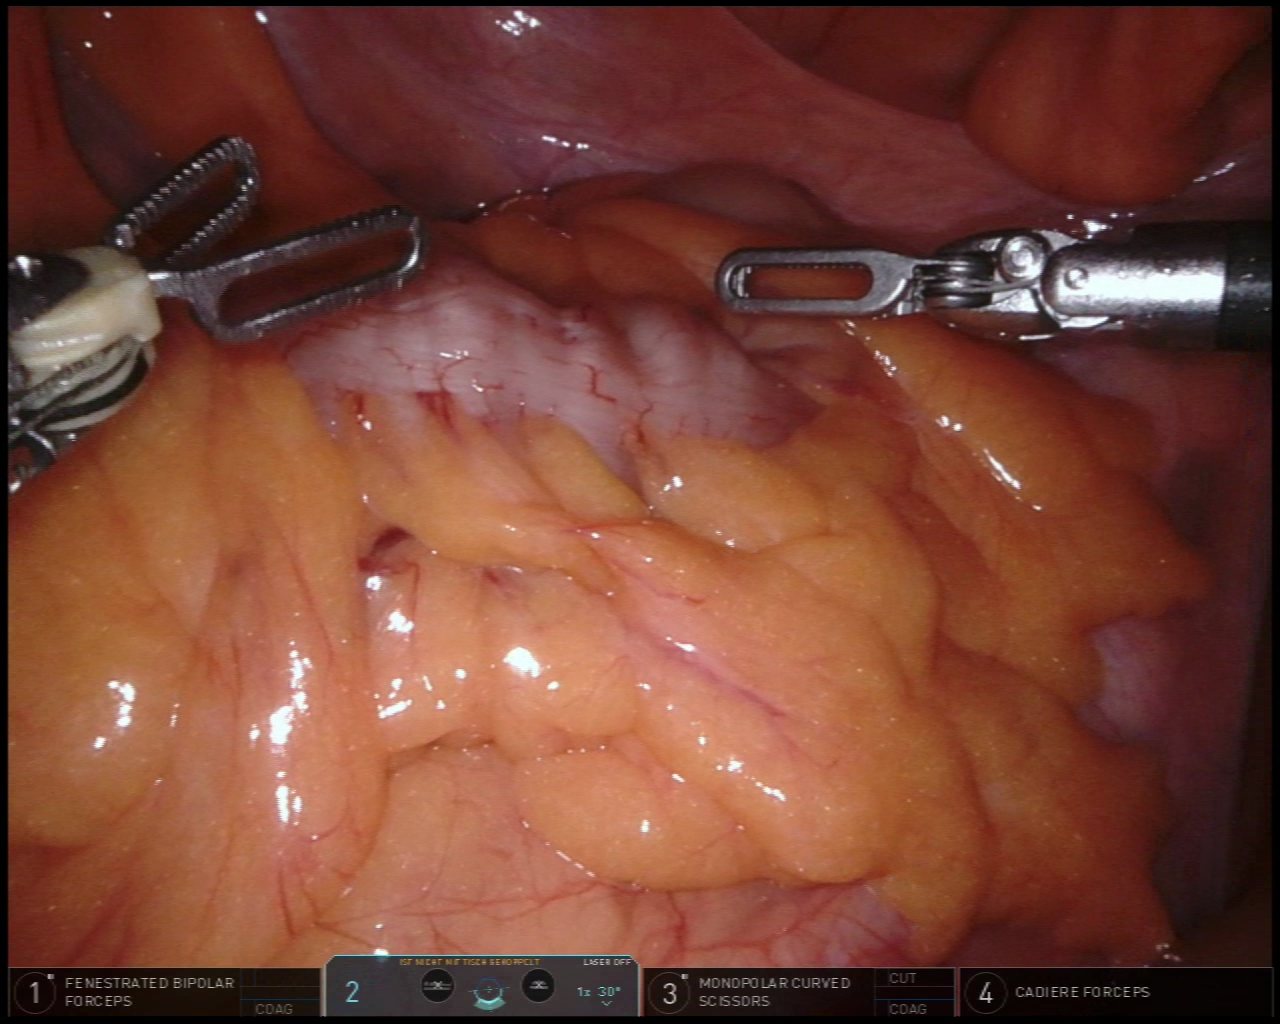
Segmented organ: abdominal_wall
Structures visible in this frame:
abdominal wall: yes
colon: yes
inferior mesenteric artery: no
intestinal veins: no
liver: no
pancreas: no
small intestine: no
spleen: no
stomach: no
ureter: no
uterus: no
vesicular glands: no